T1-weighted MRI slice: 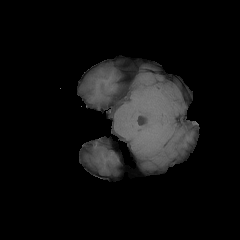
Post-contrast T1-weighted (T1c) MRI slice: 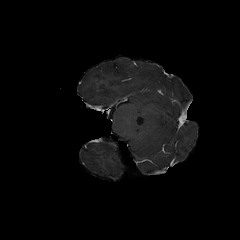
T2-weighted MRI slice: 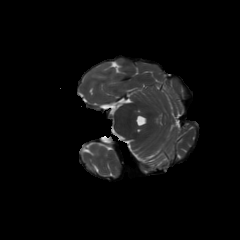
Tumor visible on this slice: no